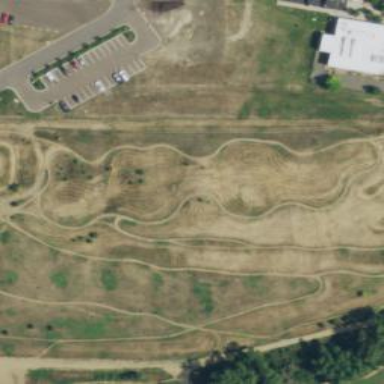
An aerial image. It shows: Cycling track designated as cycleway. It is leisure land for cycling sports.